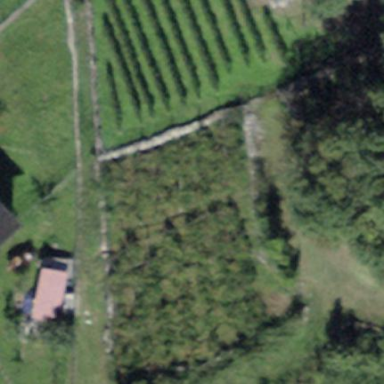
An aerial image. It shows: Vineyard growing grapes.